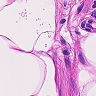
Metastatic tissue present: no